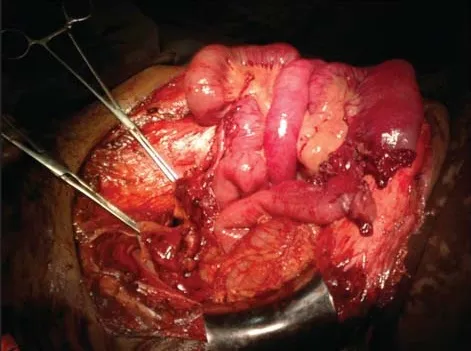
Image showing transected jejunal and colonic loops during the first stage operation.
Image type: medical_photograph (other_medical_photograph)